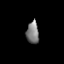
Tissue: prostate
Cell type: Fibroblasts
Senescence score: 0.6876
Nuclear area (px): 268
Mean DAPI intensity: 125.925